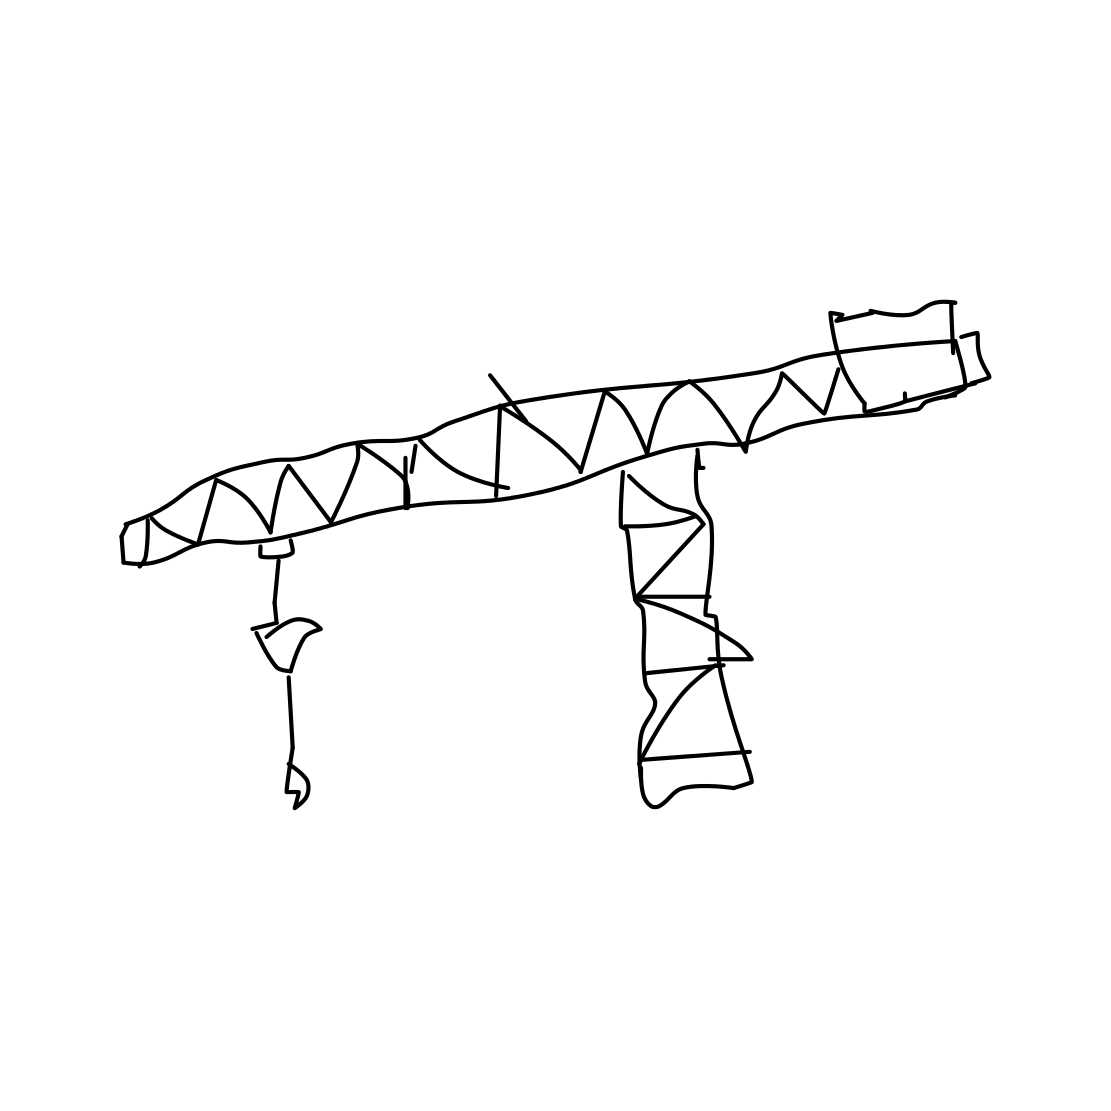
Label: crane (machine)